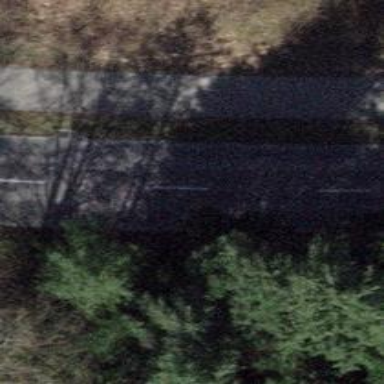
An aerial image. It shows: Tertiary road with asphalt surface.